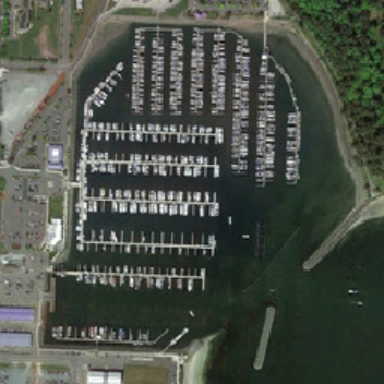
A large harbor boat is arranged properly .